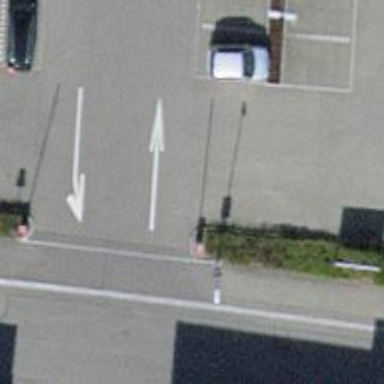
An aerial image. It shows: Asphalt parking aisle road.